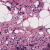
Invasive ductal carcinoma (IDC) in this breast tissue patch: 1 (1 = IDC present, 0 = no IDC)